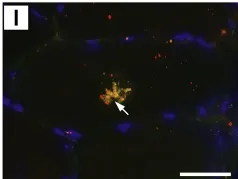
Immunostaining for valosin-containing protein (VCP:. And ubiquitin VCP positive inclusions were co-stained with ubiquitin in both the nucleus (white arrowheads, DAPI positive) and the cytoplasm (white arrows, DAPI negative). Bar: 50 microm.
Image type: pathology (immunostaining)